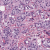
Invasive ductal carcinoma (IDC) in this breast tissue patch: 1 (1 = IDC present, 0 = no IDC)